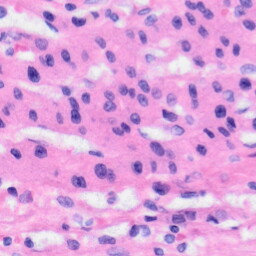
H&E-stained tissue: Liver